Question: For whatever the reason, my loops do not seem to be printing the colors correctly. I have my colors set up before my fills and draws but it isn't showing up the Color.white at all. It is showing white. To better explain what i want the picture to look like ill attach a photo. Thank for any help!

'''
import javax.swing.*;
public class ExampleGUI {
public static void main(String args []) {
JFrame frame = new JFrame("Example Graphics");
ExamplePanel panel = new ExamplePanel();
frame.getContentPane().add(panel);
frame.setDefaultCloseOperation(3);
frame.pack();
frame.setVisible(true);
}
}
'''
'''
import java.awt.*;
import javax.swing.*;
public class ExamplePanel extends JPanel{
public ExamplePanel() {
setPreferredSize(new Dimension (600, 600));
}
public void paintComponent(Graphics g) {
super.paintComponent(g);
int x = 0;
int x2 = 5;
int y = 500;
int y2 = 505;
int w = 100;
int w2 = 90;
int h = 100;
int h2 = 90;
int i, j;
for(j = 1; j < 7; j++) {
x = 0;
x2 = x + 5;
for(i = 1; i < 7; i++) {
if(i % 2 == 0) {
g.setColor(Color.white);
g.fillRect(x, y, w, h);
g.setColor(Color.black);
g.drawRect(x, y, w, h);
g.setColor(Color.green);
g.fillOval(x2, y2, w2, h2);
g.setColor(Color.black);
g.drawOval(x2, y2, w2, h2);
}else if (i % 2 == 1 && j % 2 == 1)
g.setColor(Color.yellow);
g.fillRect(x, y, w, h);
g.setColor(Color.black);
g.drawRect(x, y, w, h);
g.setColor(Color.green);
g.fillOval(x2, y2, w2, h2);
g.setColor(Color.black);
g.drawOval(x2, y2, w2, h2);
x = x + w;
x2 = x2 + w2 + 10;
}
x = x + w;
y = y - h;
y2 = (y2 - h2) - 10;
}
}
}
'''
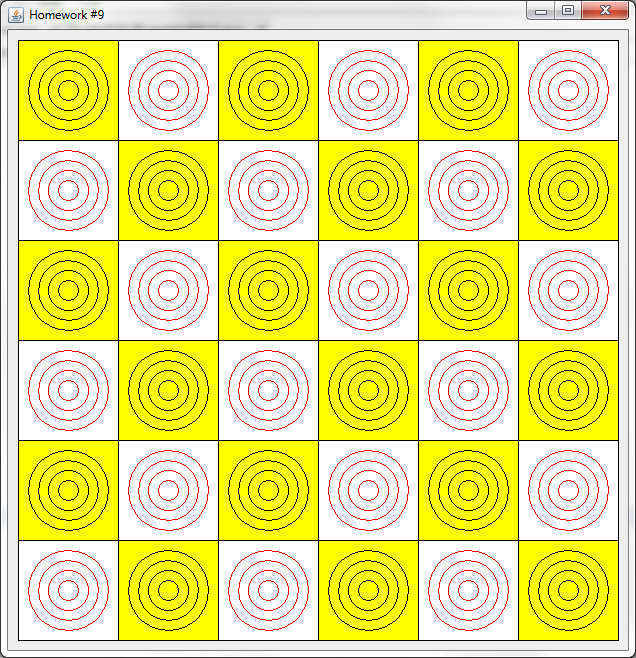
Answer: Lets start by removing the duplication, for example, instead of...
'''
if (i % 2 == 0) {
g.setColor(Color.white);
g.fillRect(x, y, w, h);
g.setColor(Color.black);
g.drawRect(x, y, w, h);
g.setColor(Color.green);
g.fillOval(x2, y2, w2, h2);
g.setColor(Color.black);
g.drawOval(x2, y2, w2, h2);
} else if (i % 2 == 1 && j % 2 == 1) {
g.setColor(Color.yellow);
}
g.fillRect(x, y, w, h);
g.setColor(Color.black);
g.drawRect(x, y, w, h);
g.setColor(Color.green);
g.fillOval(x2, y2, w2, h2);
g.setColor(Color.black);
g.drawOval(x2, y2, w2, h2);
'''
You really only need...
'''
if (i % 2 == 0) {
g.setColor(Color.white);
} else if (i % 2 == 1 && j % 2 == 1) {
g.setColor(Color.yellow);
}
g.fillRect(x, y, w, h);
g.setColor(Color.black);
g.drawRect(x, y, w, h);
g.setColor(Color.green);
g.fillOval(x2, y2, w2, h2);
g.setColor(Color.black);
g.drawOval(x2, y2, w2, h2);
'''
Anything you did in the first 'if' statement is getting wiped out by the other paint code outside of the 'if-else' block...
Next, your logic is slightly off, instead of...
'''
if (i % 2 == 0) {
g.setColor(Color.white);
} else if (i % 2 == 1 && j % 2 == 1) {
g.setColor(Color.yellow);
}
'''
You could use something more like...
'''
if ((i + j) % 2 == 0) {
g.setColor(Color.white);
} else {
g.setColor(Color.yellow);
}
'''
This will get you the checker board look you're after.

Step closer. You will need another 'for-loop' to generate the inner circles, try not to directly modify the values you are currenly relying on though ;)
You could also use the 'if' block to define the background and foreground colors you need to use, assign them to some variables and apply them within the paint section, this will give you more flexibility